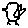
Label: bird